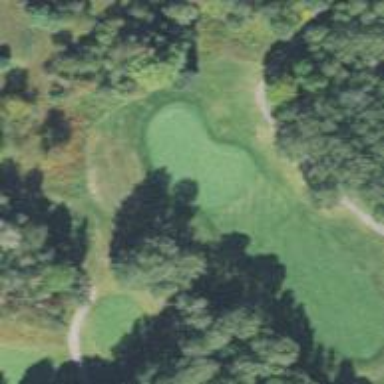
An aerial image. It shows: Golf fairway surrounded by grass.